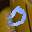
Label: 0